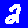
Digit: 2